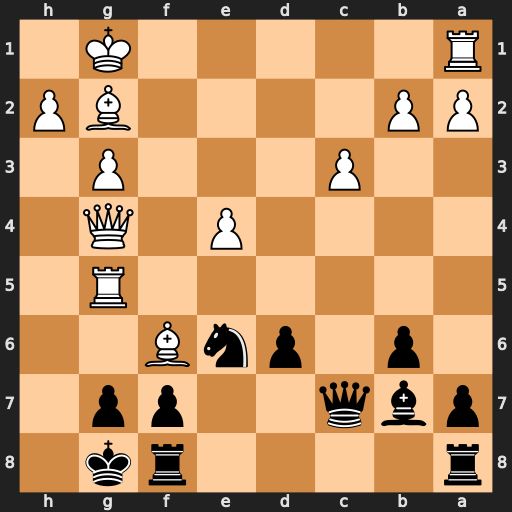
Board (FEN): r4rk1/pbq2pp1/1p1pnB2/6R1/4P1Q1/2P3P1/PP4BP/R5K1
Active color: b
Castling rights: -
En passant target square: -
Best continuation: Nxg5 Qxg5 Qc5+ Kh1 Qxg5